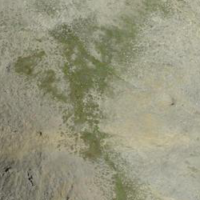
EUNIS habitat code: 48
Species observed at this site:
Aglais urticae